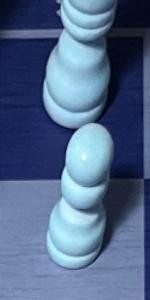
Label: Pawn_White